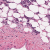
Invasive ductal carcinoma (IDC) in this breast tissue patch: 1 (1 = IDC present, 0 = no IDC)